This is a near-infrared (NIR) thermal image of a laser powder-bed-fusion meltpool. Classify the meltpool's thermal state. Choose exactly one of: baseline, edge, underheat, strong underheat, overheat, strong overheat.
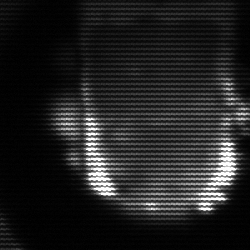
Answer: baseline